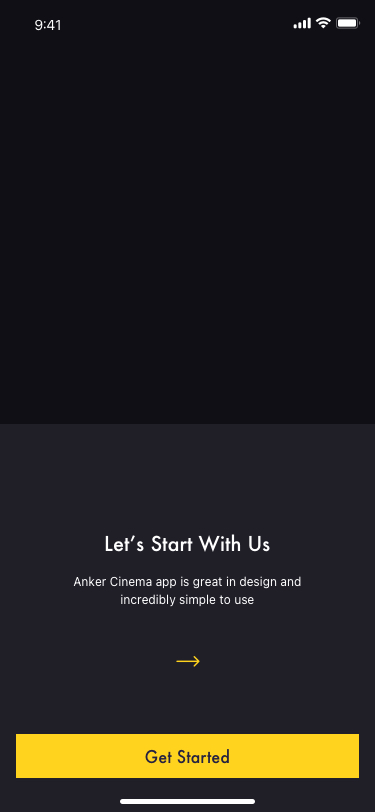
Text in this UI design:
Get Started
Let’s Start With Us
Anker Cinema app is great in design and incredibly simple to use
9:41